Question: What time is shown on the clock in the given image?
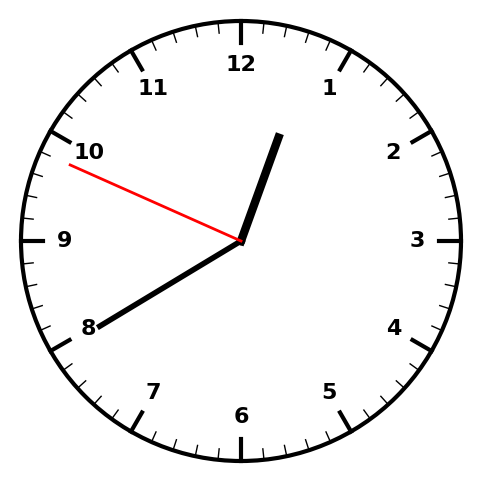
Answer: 12:39:49